二年级 · 算术

每把25元

比雨伞便宜17元

每个 28 元

每个9元

（1）一盒水彩笔多少钱?

(2) 买 9 盒水彩笔的钱比 1 个闹钟的钱贵多少元?

(3) 你能提一个用乘法解决的数学问题并解答吗?
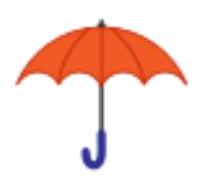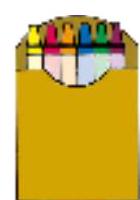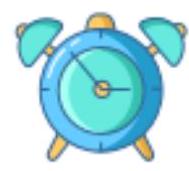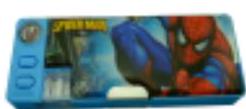
答案: （1） 8 元

(2) 44 元

（3）买 4 个文具盒多少钱?（答案不唯一)

$4 \times 9=36 （$ 元）
【详解】（1） $25-17=8 （$ 元）

(2) $9 \times 8-28=44 （$ 元 $)$

(3) 买 4 个文具盒多少钱?

$4 \times 9=36 （$ 元 $)$